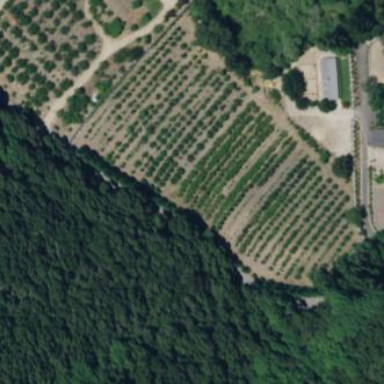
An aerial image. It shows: Orchard.